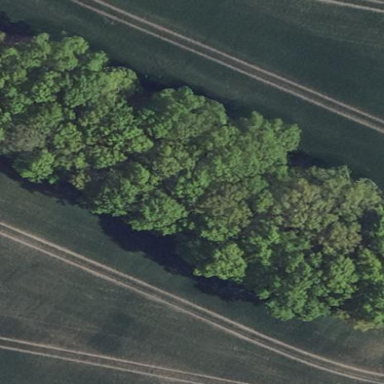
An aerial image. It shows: Broadleaved woodland area.